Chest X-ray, AP view. Patient: 22 years old, sex M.
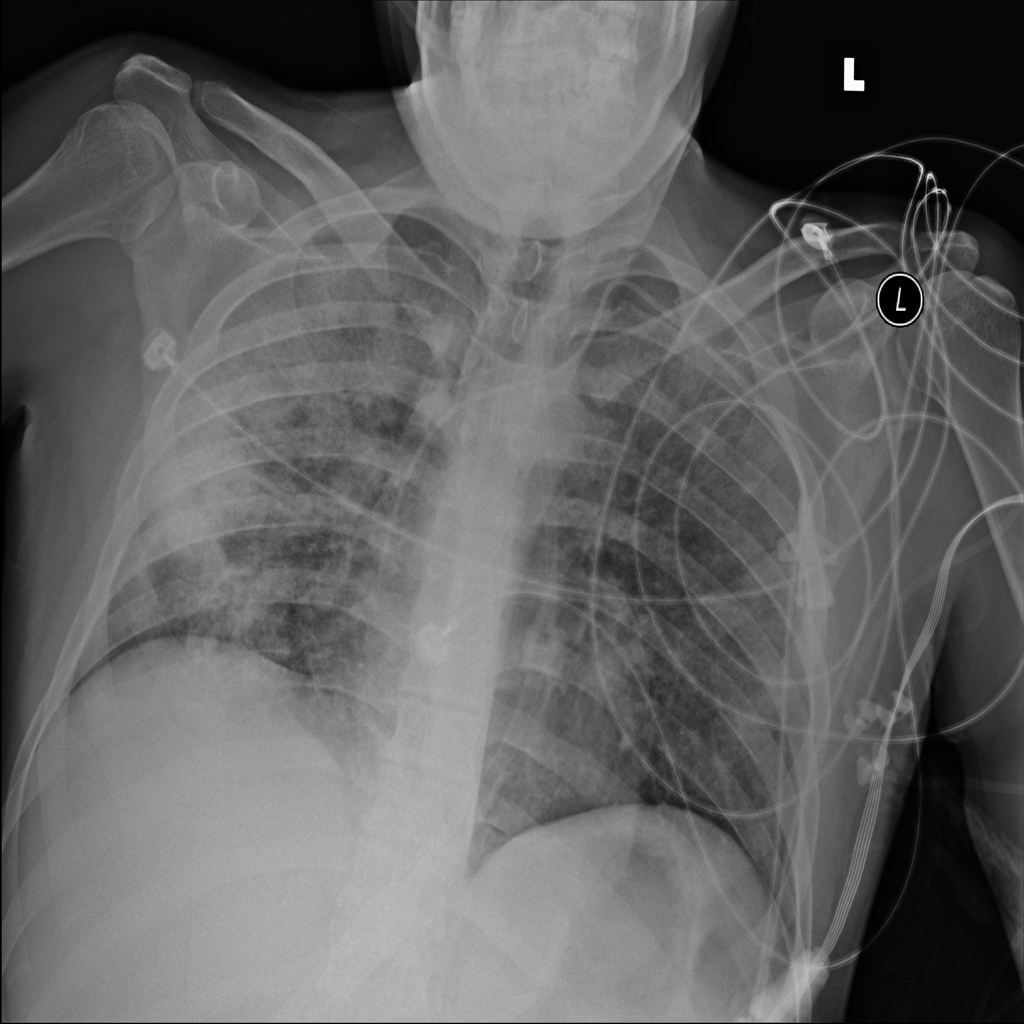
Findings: Edema